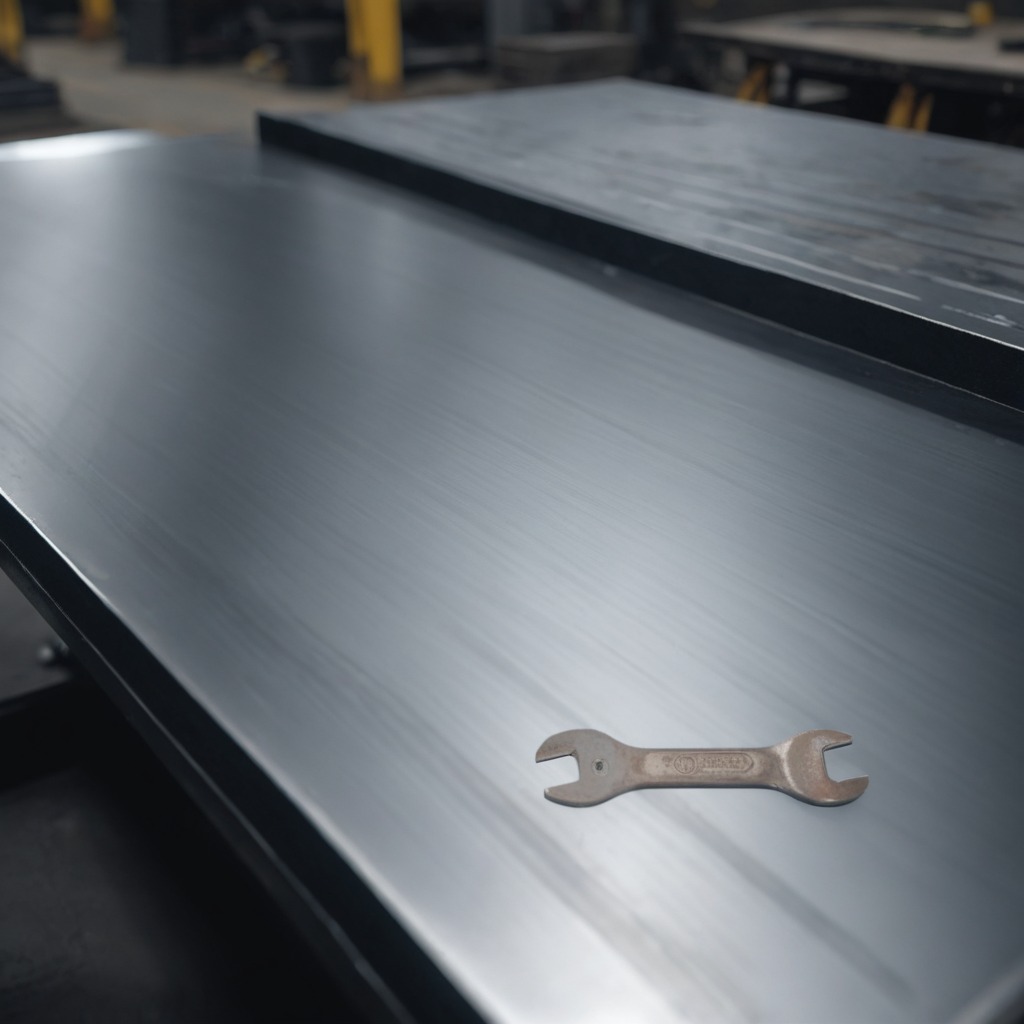
A wrench is lying on a cold steel table in a mining workshop.